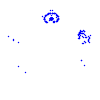
Particle: kaon